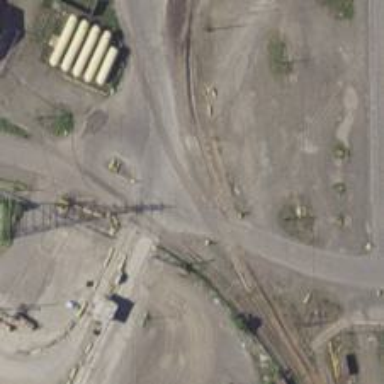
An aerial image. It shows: Railway spur service.